Field crop: maize
Growth stage: 2
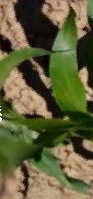
Species: maize